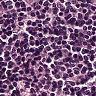
Metastatic tissue present: no